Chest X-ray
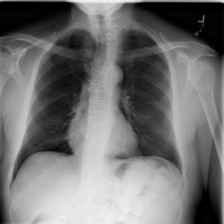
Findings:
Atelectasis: negative
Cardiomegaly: negative
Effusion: negative
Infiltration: negative
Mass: negative
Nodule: negative
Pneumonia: negative
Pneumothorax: negative
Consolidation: negative
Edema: negative
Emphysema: negative
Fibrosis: negative
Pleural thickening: negative
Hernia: negative